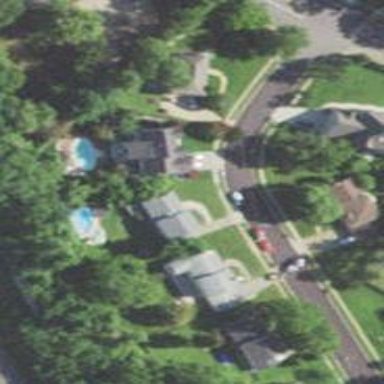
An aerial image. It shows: Residential road.